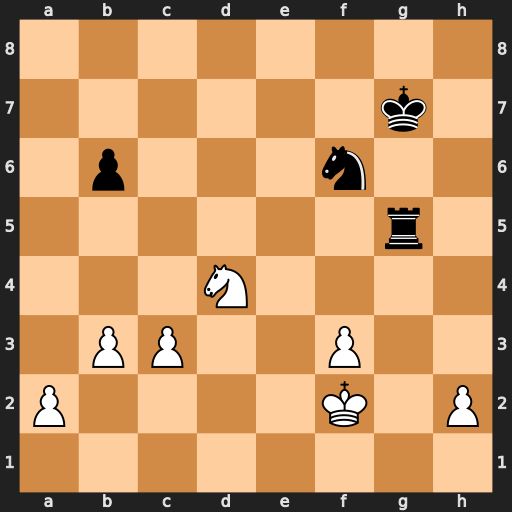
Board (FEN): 8/6k1/1p3n2/6r1/3N4/1PP2P2/P4K1P/8
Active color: w
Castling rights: -
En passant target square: -
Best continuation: Ne6+ Kg6 Nxg5